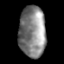
Tissue: lung
Cell type: Epithelial cells
Senescence score: 0.09149
Nuclear area (px): 1334
Mean DAPI intensity: 132.605